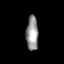
Tissue: prostate
Cell type: T cells
Senescence score: 0.2631
Nuclear area (px): 399
Mean DAPI intensity: 150.752